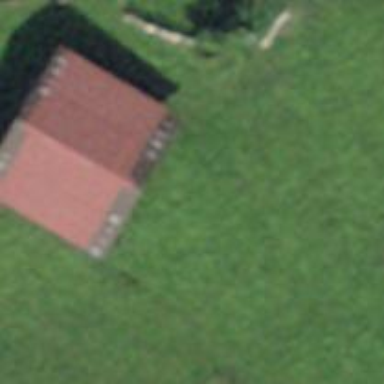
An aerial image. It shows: Rural barn.